Question: I'm trying to restyle the control template of the 'DateTimePicker' from the <URL>. Here's a picture of what it look like:

Here's the relevant portion of the original code:
<URL>
'''
[TemplatePart( Name = PART_Calendar, Type = typeof( Calendar ) )]
[TemplatePart( Name = PART_TimeUpDown, Type = typeof( TimePicker ) )]
public class DateTimePicker : DateTimePickerBase
{
private const string PART_Calendar = "PART_Calendar";
private const string PART_TimeUpDown = "PART_TimeUpDown";
public override void OnApplyTemplate()
{
base.OnApplyTemplate();
if( _calendar != null )
_calendar.SelectedDatesChanged -= Calendar_SelectedDatesChanged;
_calendar = GetTemplateChild( PART_Calendar ) as Calendar;
if( _calendar != null )
{
_calendar.SelectedDatesChanged += Calendar_SelectedDatesChanged;
_calendar.SelectedDate = Value ?? null;
_calendar.DisplayDate = Value ?? this.ContextNow;
this.SetBlackOutDates();
}
_timePicker = GetTemplateChild( PART_TimeUpDown ) as TimePicker;
}
}
'''
<URL>
'''
<Style TargetType="{x:Type local:DateTimePicker}">
...
<Setter Property="Template">
<Setter.Value>
<ControlTemplate TargetType="{x:Type local:DateTimePicker}">
...
<StackPanel>
<Calendar x:Name="PART_Calendar" BorderThickness="0" />
<local:TimePicker x:Name="PART_TimeUpDown" ... />
</StackPanel>
...
</ControlTemplate>
</Setter.Value>
<Setter>
</Style>
'''
Now because the 'DateTimePicker' has a fairly good deal of logic in the code behind for adjusting properties of the the calendar part on certain events, I'd hate to reinvent the wheel. Ideally, I'd like to be able to simply restyle the control like this:
CustomStyles.xaml
'''
<Style x:Key="MetroDateTimePicker" TargetType="{x:Type xctk:DateTimePicker}">
<Setter Property="Foreground" Value="{DynamicResource TextBrush}"/>
<Setter Property="Background" Value="{DynamicResource ControlBackgroundBrush}"/>
<Setter Property="BorderThickness" Value="1"/>
<Setter Property="BorderBrush" Value="{DynamicResource TextBoxBorderBrush}"/>
<Setter Property="FocusVisualStyle" Value="{x:Null}"/>
<Setter Property="FontFamily" Value="{DynamicResource ContentFontFamily}"/>
<Setter Property="FontSize" Value="{DynamicResource ContentFontSize}"/>
<Setter Property="ScrollViewer.PanningMode" Value="VerticalFirst"/>
<Setter Property="Stylus.IsFlicksEnabled" Value="False"/>
<Setter Property="Template">
<Setter.Value>
<ControlTemplate TargetType="{x:Type xctk:DateTimePicker}">
<Grid>
<Border x:Name="Base"
Background="{TemplateBinding Background}"
BorderBrush="{TemplateBinding BorderBrush}"
BorderThickness="{TemplateBinding BorderThickness}"
SnapsToDevicePixels="{TemplateBinding SnapsToDevicePixels}"/>
<Grid Margin="5">
<Grid.ColumnDefinitions>
<ColumnDefinition Width="*" />
<ColumnDefinition Width="Auto" />
</Grid.ColumnDefinitions>
<xctk:ButtonSpinner x:Name="PART_Spinner"
Grid.Column="0"
BorderThickness="0"
IsTabStop="False"
Background="Transparent"
Style="{StaticResource MetroButtonSpinner}"
AllowSpin="{TemplateBinding AllowSpin}"
ShowButtonSpinner="{TemplateBinding ShowButtonSpinner}">
<xctk:WatermarkTextBox x:Name="PART_TextBox"
BorderThickness="0"
Background="Transparent"
FontFamily="{TemplateBinding FontFamily}"
FontSize="{TemplateBinding FontSize}"
FontStretch="{TemplateBinding FontStretch}"
FontStyle="{TemplateBinding FontStyle}"
FontWeight="{TemplateBinding FontWeight}"
Foreground="{TemplateBinding Foreground}"
HorizontalContentAlignment="{TemplateBinding HorizontalContentAlignment}"
IsReadOnly="{Binding IsReadOnly, RelativeSource={RelativeSource TemplatedParent}}"
MinWidth="20"
AcceptsReturn="False"
Padding="0"
TextAlignment="{TemplateBinding TextAlignment}"
TextWrapping="NoWrap"
Text="{Binding Text, RelativeSource={RelativeSource TemplatedParent}}"
TabIndex="{TemplateBinding TabIndex}"
Watermark="{TemplateBinding Watermark}"
WatermarkTemplate="{TemplateBinding WatermarkTemplate}" />
</xctk:ButtonSpinner>
<ToggleButton x:Name="_calendarToggleButton"
Background="{TemplateBinding Background}"
Grid.Column="1"
IsChecked="{Binding IsOpen, RelativeSource={RelativeSource TemplatedParent}}"
Style="{DynamicResource ChromelessButtonStyle}"
Foreground="{TemplateBinding Foreground}"
IsTabStop="False">
<Path Fill="{TemplateBinding Foreground}"
Data="..."
Stretch="Uniform">
<Path.Width>
<Binding RelativeSource="{RelativeSource TemplatedParent}"
Path="FontSize"
Converter="{x:Static shared:FontSizeOffsetConverter.Instance}">
<Binding.ConverterParameter>
<sys:Double>4</sys:Double>
</Binding.ConverterParameter>
</Binding>
</Path.Width>
<Path.Height>
<Binding RelativeSource="{RelativeSource TemplatedParent}"
Path="FontSize"
Converter="{x:Static shared:FontSizeOffsetConverter.Instance}">
<Binding.ConverterParameter>
<sys:Double>4</sys:Double>
</Binding.ConverterParameter>
</Binding>
</Path.Height>
</Path>
</ToggleButton>
</Grid>
<Popup x:Name="PART_Popup"
AllowsTransparency="True"
IsOpen="{Binding IsChecked, ElementName=_calendarToggleButton}"
PopupAnimation="{DynamicResource {x:Static SystemParameters.ComboBoxPopupAnimationKey}}"
StaysOpen="False">
<Border Padding="3"
Background="{DynamicResource WhiteBrush}"
BorderBrush="{DynamicResource ComboBoxPopupBrush}"
BorderThickness="{TemplateBinding BorderThickness}"
Effect="{DynamicResource DropShadowBrush}">
<StackPanel>
<Calendar x:Name="Part_Calendar"
BorderThickness="0"
MinWidth="115"
DisplayDateStart="{Binding Minimum, RelativeSource={RelativeSource TemplatedParent}}"
DisplayDateEnd="{Binding Maximum, RelativeSource={RelativeSource TemplatedParent}}"
IsTodayHighlighted="False"/>
<xctk:TimePicker x:Name="PART_TimeUpDown"
Style="{StaticResource MetroTimePicker}"
Background="{DynamicResource {x:Static SystemColors.WindowBrushKey}}"
Foreground="{DynamicResource {x:Static SystemColors.WindowTextBrushKey}}"
Format="{TemplateBinding TimeFormat}"
FormatString="{TemplateBinding TimeFormatString}"
Value="{Binding Value, RelativeSource={RelativeSource TemplatedParent}}"
Minimum="{Binding Minimum, RelativeSource={RelativeSource TemplatedParent}}"
Maximum="{Binding Maximum, RelativeSource={RelativeSource TemplatedParent}}"
ClipValueToMinMax="{Binding ClipValueToMinMax, RelativeSource={RelativeSource TemplatedParent}}"
IsUndoEnabled="{Binding IsUndoEnabled, RelativeSource={RelativeSource TemplatedParent}}"
AllowSpin="{TemplateBinding TimePickerAllowSpin}"
ShowButtonSpinner="{TemplateBinding TimePickerShowButtonSpinner}"
Watermark="{TemplateBinding TimeWatermark}"
WatermarkTemplate="{TemplateBinding TimeWatermarkTemplate}"
Visibility="{TemplateBinding TimePickerVisibility}"
Margin="3 0 3 3"/>
</StackPanel>
</Border>
</Popup>
</Grid>
<ControlTemplate.Triggers>
<MultiDataTrigger>
<MultiDataTrigger.Conditions>
<Condition Binding="{Binding IsReadOnly, RelativeSource={RelativeSource Self}}" Value="False" />
<Condition Binding="{Binding AllowTextInput, RelativeSource={RelativeSource Self}}" Value="False" />
</MultiDataTrigger.Conditions>
<Setter Property="IsReadOnly" Value="True" TargetName="PART_TextBox" />
</MultiDataTrigger>
<DataTrigger Binding="{Binding IsReadOnly, RelativeSource={RelativeSource Self}}" Value="True">
<Setter Property="IsReadOnly" Value="True" TargetName="PART_TextBox" />
</DataTrigger>
<Trigger Property="IsEnabled" Value="False">
<Setter Property="Foreground" Value="{DynamicResource {x:Static SystemColors.GrayTextBrushKey}}" />
</Trigger>
</ControlTemplate.Triggers>
</ControlTemplate>
</Setter.Value>
</Setter>
</Style>
'''
Note: this isn't the only thing I've changed; there are actually two more styles I've omitted ('MetroTimePicker' and 'MetroButtonSpinner'). Everything looks good for the most part, it doesn't behave right. Whenever I set a break point in my code (after 'ApplyTemplate' is called), I can see the private '_calendar' field is null. Directly calling 'myPicker.GetTemplateChild("PART_Calendar")' also returns null (this is possible in the Watch or Immediate window).
It seems that when I applied a custom style, it was no longer able to pick up the named elements in the template. I must be missing something, because I thought I could apply almost any control template as long as all the named parts where there (and had the appropriate type). So my question is, how do I apply a custom template to a WPF control and ensure that any logic associated with its named parts continues to work as expected?
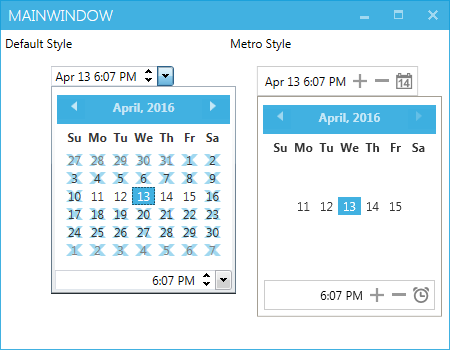
Answer: Alright, I'm an idiot. I don't know how long I've looked at this, double- and triple-checked every name, but somehow I never saw this stupid little typo:
'''
<Calendar x:Name="Part_Calendar" ... />
'''
Should have been:
'''
<Calendar x:Name="PART_Calendar" ... />
'''